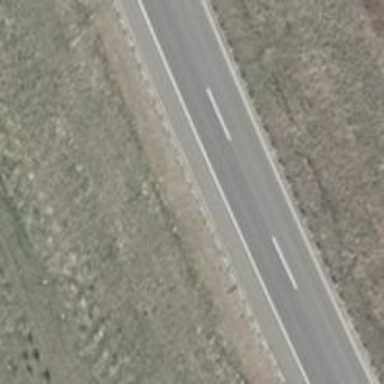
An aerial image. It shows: Asphalt motorway link.